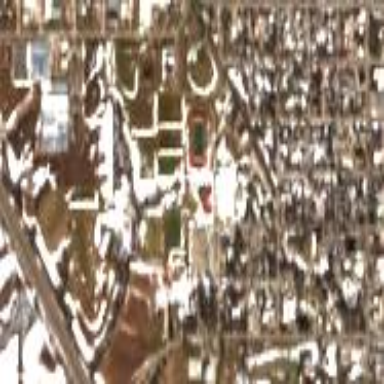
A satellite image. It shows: University.